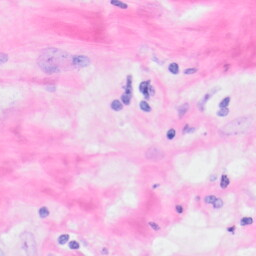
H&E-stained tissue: Kidney